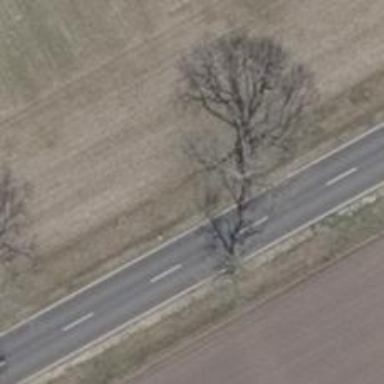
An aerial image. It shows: Deciduous broadleaved tree.